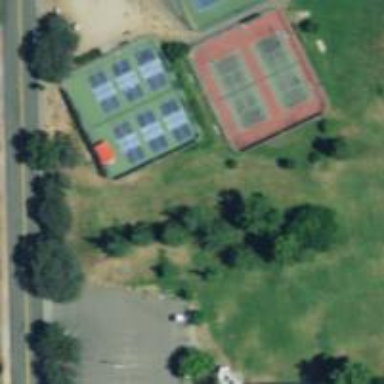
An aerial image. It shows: Tennis court on pitch designated for leisure land.